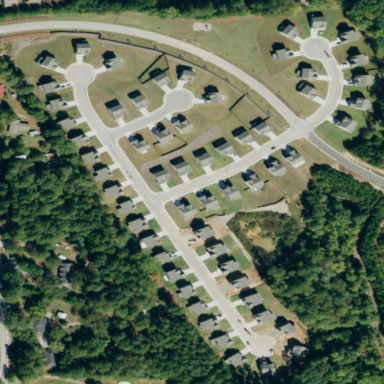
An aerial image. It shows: Single-family residential area.